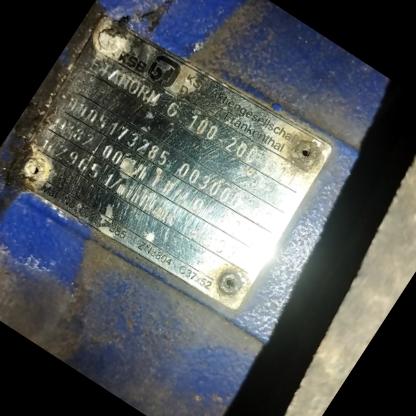
Klasa: tabliczka-znamionowa